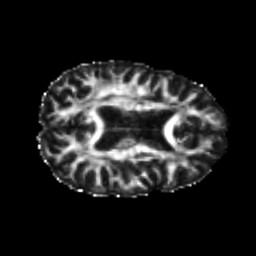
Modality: FA
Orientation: axial
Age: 24
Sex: female
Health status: healthy
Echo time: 0.074 s